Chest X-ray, AP view. Patient: 63 years old, sex M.
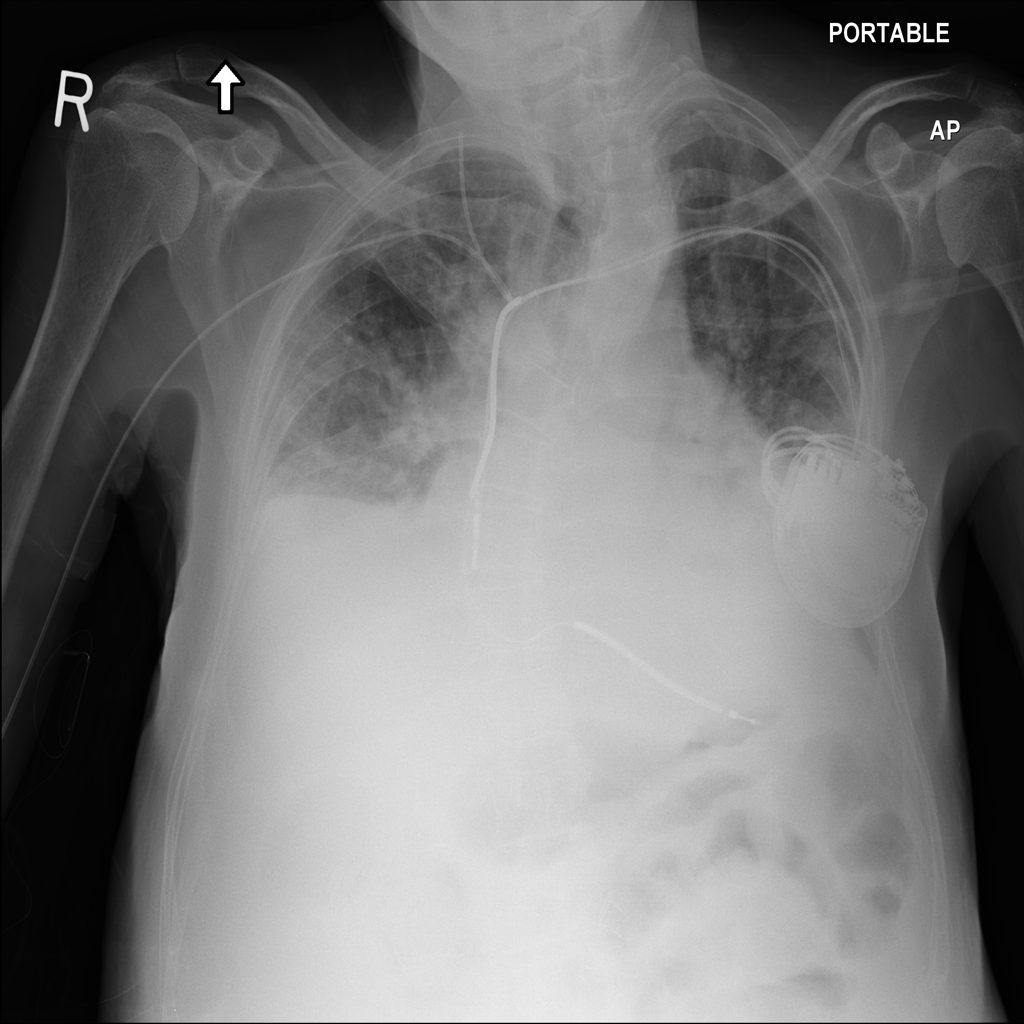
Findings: Atelectasis, Infiltration